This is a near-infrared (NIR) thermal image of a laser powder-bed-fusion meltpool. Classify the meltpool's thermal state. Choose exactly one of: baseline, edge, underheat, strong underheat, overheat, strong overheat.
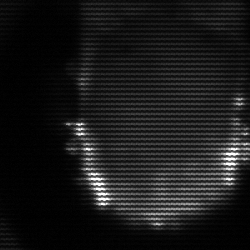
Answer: baseline